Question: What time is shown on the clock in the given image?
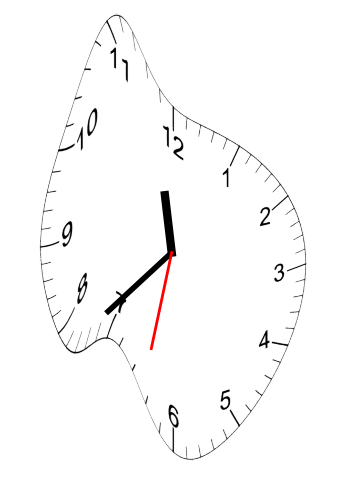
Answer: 11:37:32